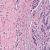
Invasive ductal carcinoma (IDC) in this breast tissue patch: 1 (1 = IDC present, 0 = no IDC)